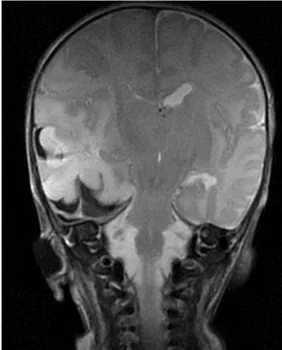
CUS and MRI brain findings of case 3. MRI T2-weighted sequence, coronal view, showing a large extra-axial hemorrhage in the temporal region on the right side with a maximal thickness of 16 mm and a midline shift of 7 mm to the left. The combined diameter of the subdural hematoma and intraparenchymal hemorrhage is 29 mm.
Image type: radiology (mri)